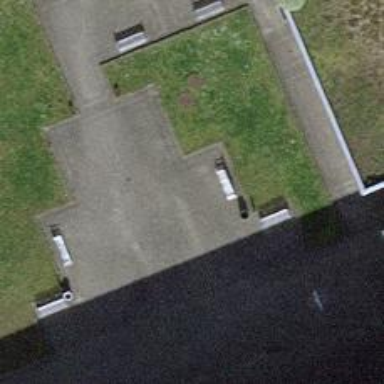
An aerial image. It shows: Bench for seating.